Field crop: tomato
Growth stage: 2
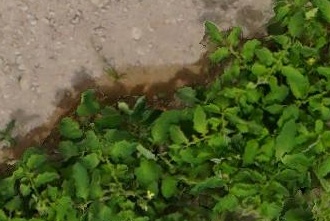
Species: tomato